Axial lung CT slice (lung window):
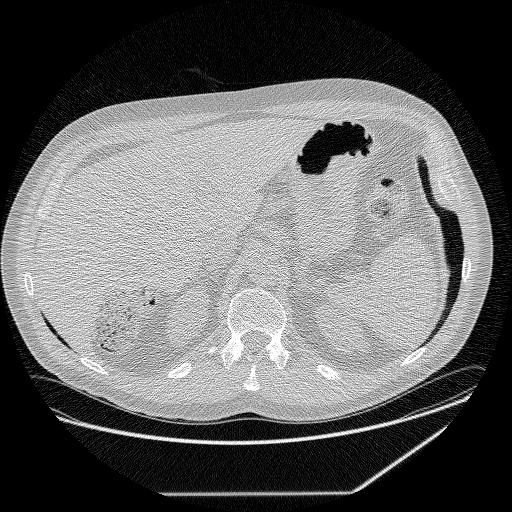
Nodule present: no